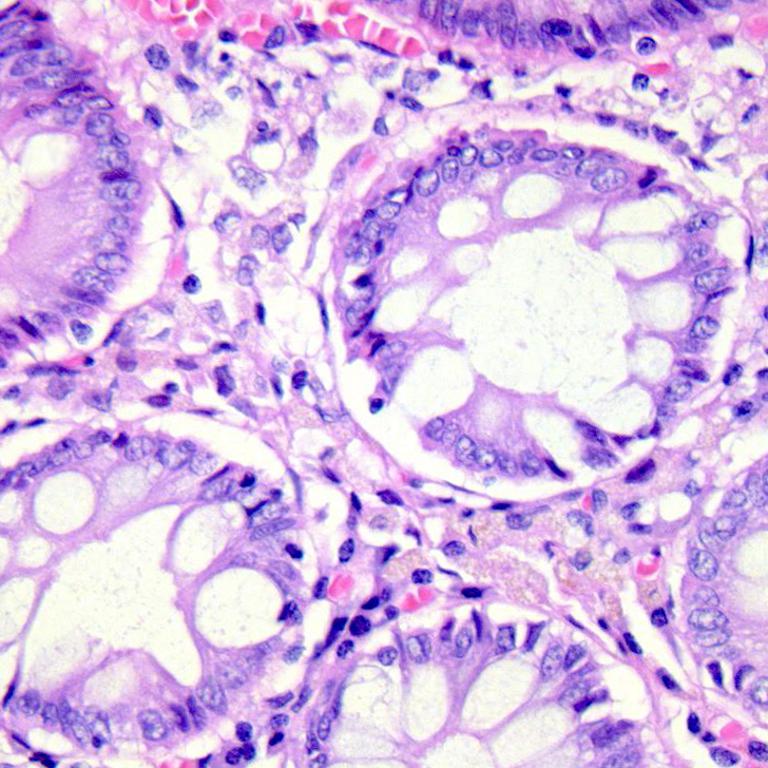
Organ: colon
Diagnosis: benign